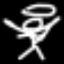
Label: angel